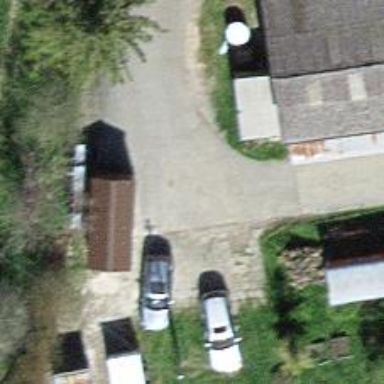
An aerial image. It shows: Farm shop.